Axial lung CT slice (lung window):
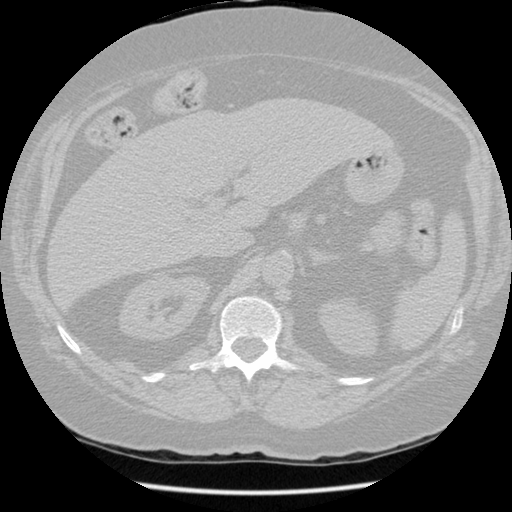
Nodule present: no